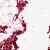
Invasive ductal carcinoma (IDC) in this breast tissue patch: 0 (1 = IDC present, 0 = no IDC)